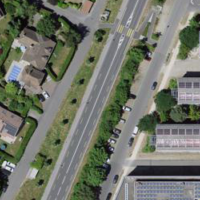
EUNIS habitat code: 57
Species observed at this site:
Hedera helix